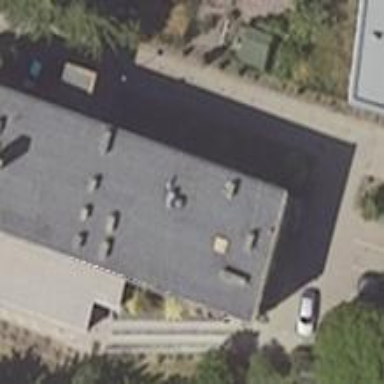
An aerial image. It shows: Kindergarten.